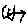
Label: line